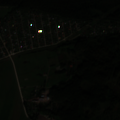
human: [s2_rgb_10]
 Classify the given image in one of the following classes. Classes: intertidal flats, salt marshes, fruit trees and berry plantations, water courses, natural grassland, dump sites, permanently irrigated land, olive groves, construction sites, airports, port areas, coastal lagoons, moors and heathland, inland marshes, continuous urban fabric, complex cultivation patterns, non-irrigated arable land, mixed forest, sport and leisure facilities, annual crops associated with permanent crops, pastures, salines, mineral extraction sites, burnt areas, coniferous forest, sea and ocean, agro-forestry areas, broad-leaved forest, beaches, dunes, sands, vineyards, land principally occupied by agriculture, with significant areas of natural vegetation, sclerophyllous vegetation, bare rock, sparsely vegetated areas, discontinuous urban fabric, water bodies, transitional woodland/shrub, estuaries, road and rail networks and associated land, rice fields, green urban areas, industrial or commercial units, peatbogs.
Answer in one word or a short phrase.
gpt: discontinuous urban fabric, non-irrigated arable land, complex cultivation patterns, mixed forest, transitional woodland/shrub